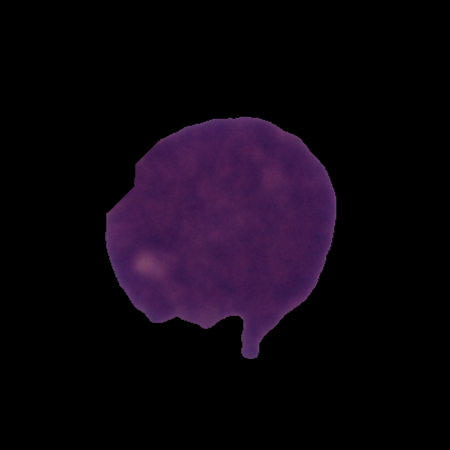
Label: cancer